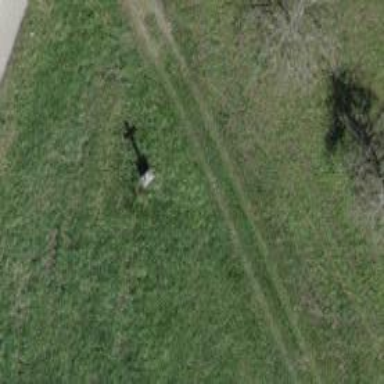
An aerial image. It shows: Wayside cross with historic significance.